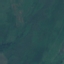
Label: Pasture